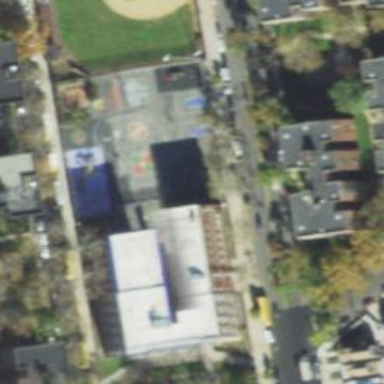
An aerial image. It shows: School building.